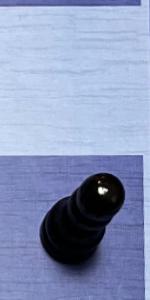
Label: Pawn_Black